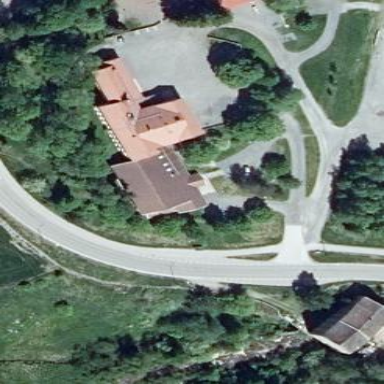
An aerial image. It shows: School building.